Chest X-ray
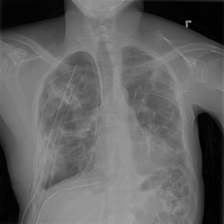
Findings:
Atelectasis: positive
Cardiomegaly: negative
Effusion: negative
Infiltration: negative
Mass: negative
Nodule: negative
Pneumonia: negative
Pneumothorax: positive
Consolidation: negative
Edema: negative
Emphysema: negative
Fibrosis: negative
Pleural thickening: negative
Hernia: negative